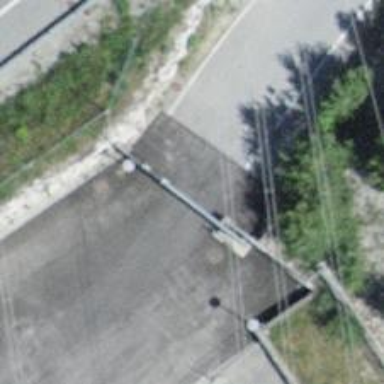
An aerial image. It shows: Gate.